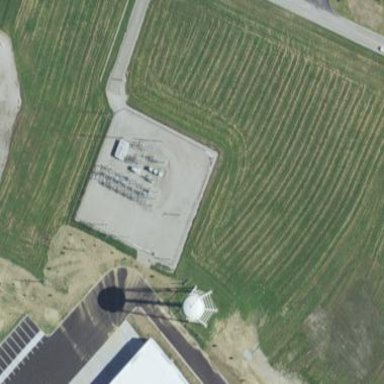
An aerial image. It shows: Outdoor power substation surrounded by fence.